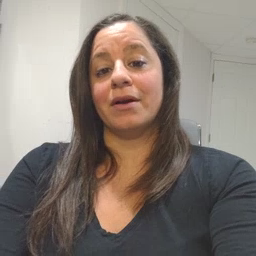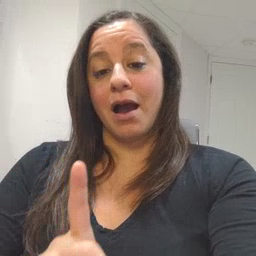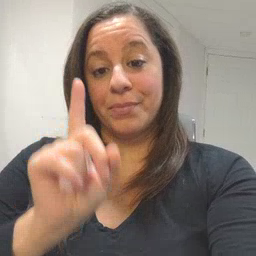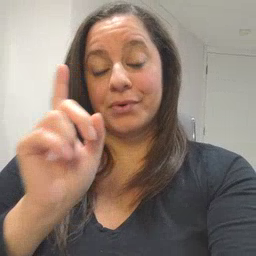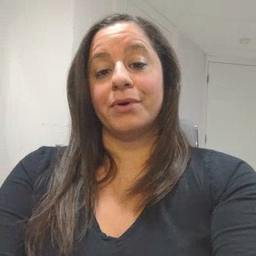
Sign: up